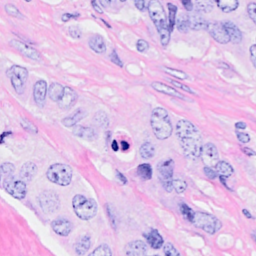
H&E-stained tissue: Breast